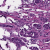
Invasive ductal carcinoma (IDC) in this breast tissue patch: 0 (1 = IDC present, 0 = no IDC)